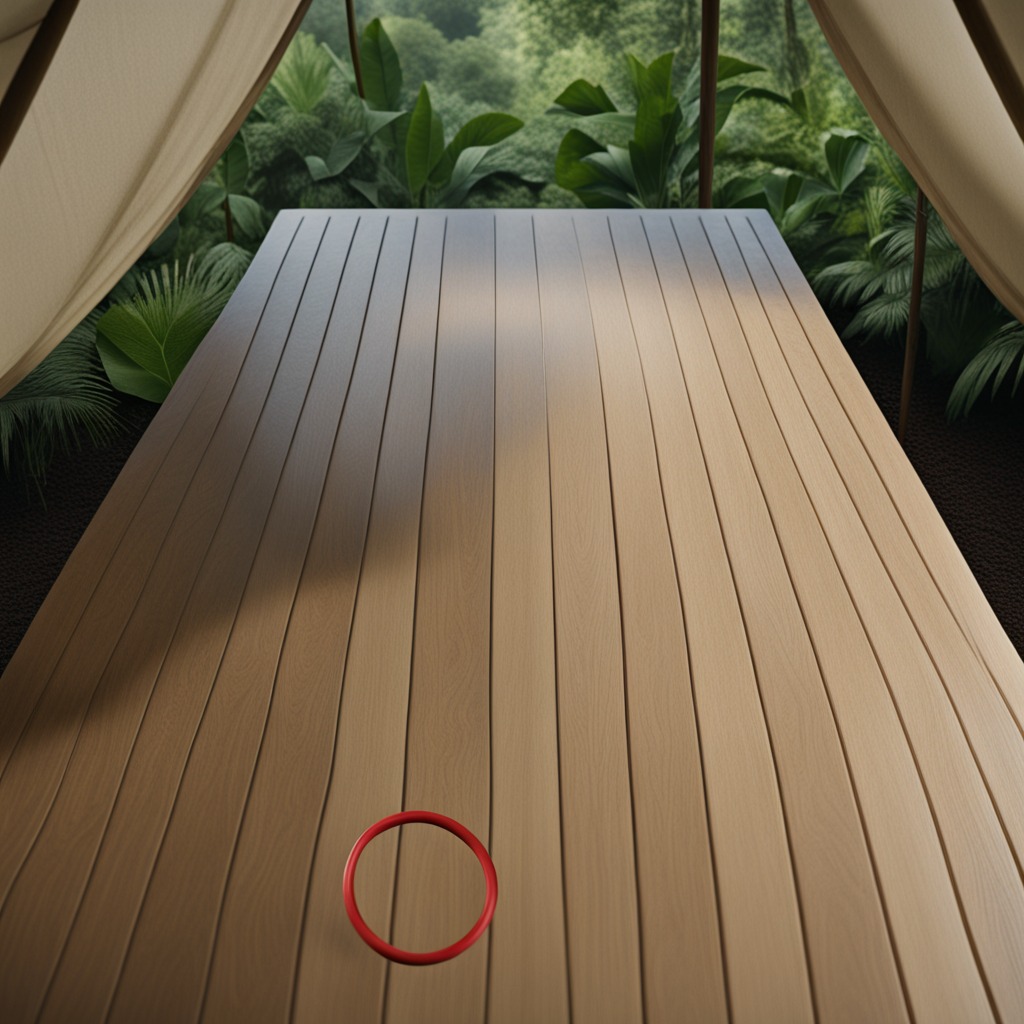
A rubber O-ring is lying on the wooden table inside a jungle field workshop tent humid ambient light worn but